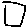
Label: square